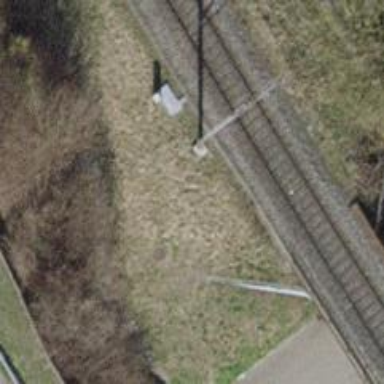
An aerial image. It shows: Railway bridge with electrified tracks and single rail.